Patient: sex M, age 78
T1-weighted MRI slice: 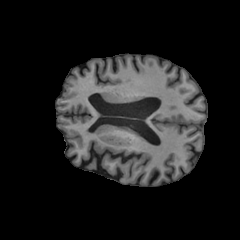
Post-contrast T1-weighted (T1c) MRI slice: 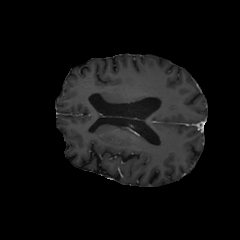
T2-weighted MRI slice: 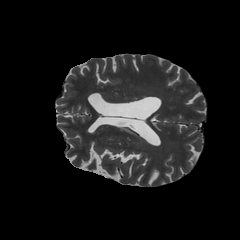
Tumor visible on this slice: no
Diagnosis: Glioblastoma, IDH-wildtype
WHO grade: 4